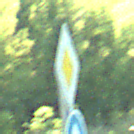
Verkehrszeichen: Vorfahrtsstrasse
Zusatzzeichen unten: VorgeschriebeneFahrtrichtungGeradeaus
Umgebung: Outdoor, Nature
Tageszeit: MorningAfternoon
Wetter: Clear
Licht: Natural
Jahreszeit: NotSpecified
Kontrast: HighContrast